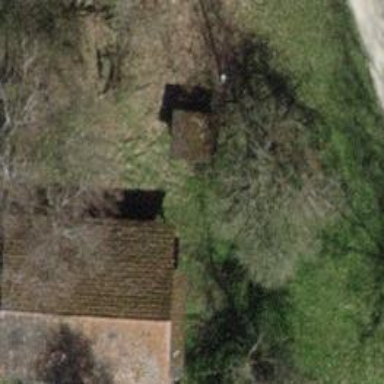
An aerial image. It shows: Building with tiled roof.